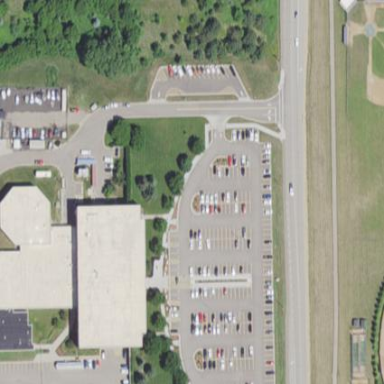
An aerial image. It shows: Government office building.